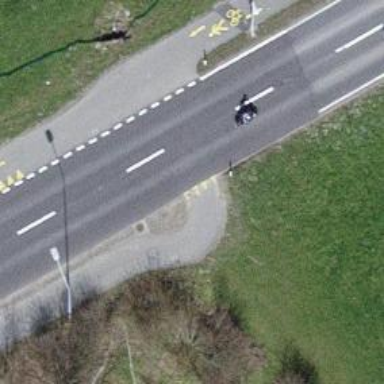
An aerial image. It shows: Cycleway.